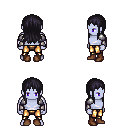
a pixel art fantasy rpg character, male body template, dark elf, purple skin, steel arm armor, gold greaves, raven unkempt hairstyle, brown shoes, four views (front, back, left, right), 2x2 character sprite sheet, small pixel art, hard edges, no anti-aliasing